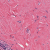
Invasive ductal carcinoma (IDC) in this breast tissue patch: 0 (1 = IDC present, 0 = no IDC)